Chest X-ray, PA view. Patient: 61 years old, sex F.
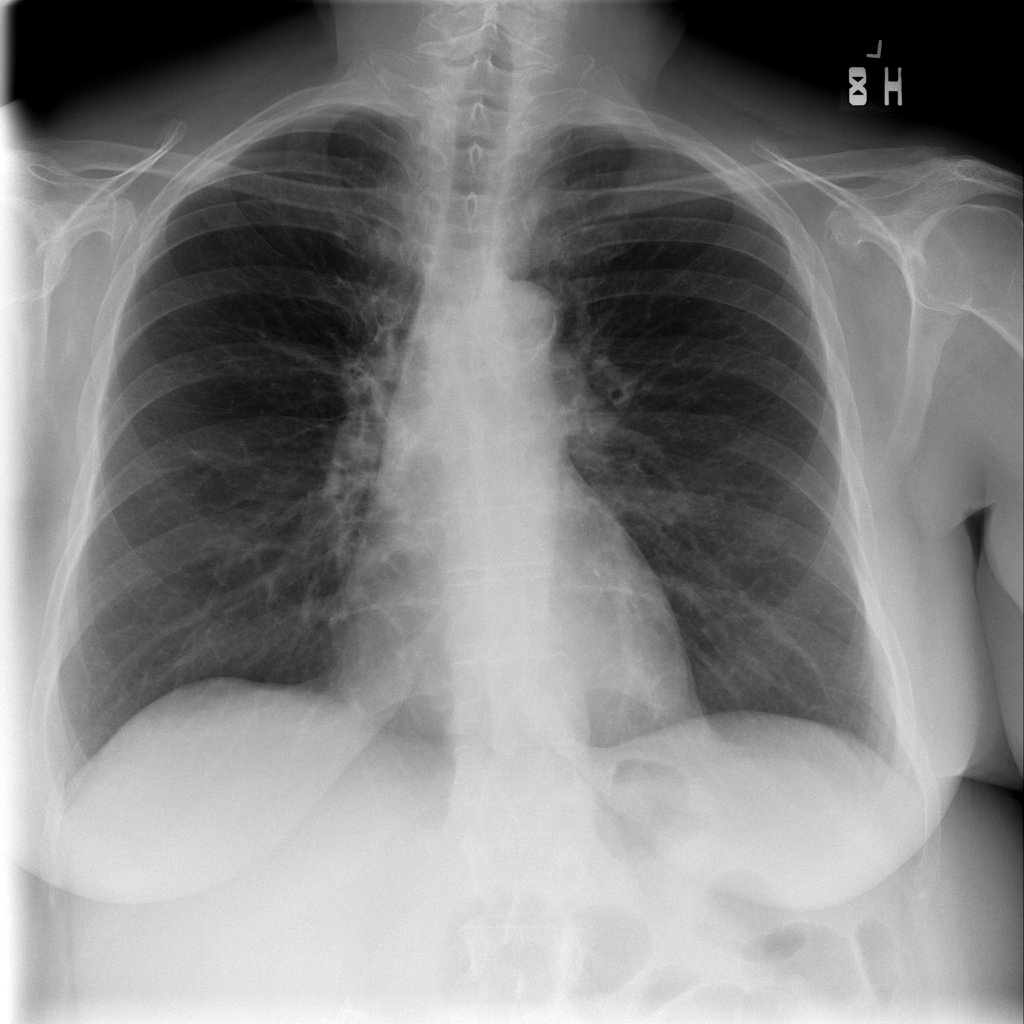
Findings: No Finding